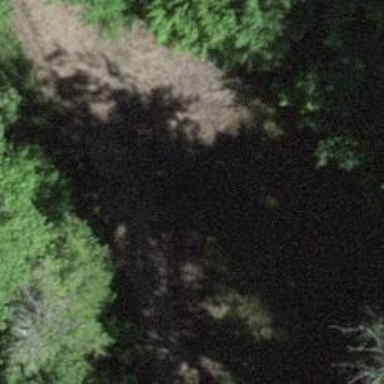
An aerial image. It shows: Unpaved track road with grade3 tracktype.